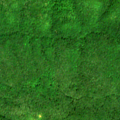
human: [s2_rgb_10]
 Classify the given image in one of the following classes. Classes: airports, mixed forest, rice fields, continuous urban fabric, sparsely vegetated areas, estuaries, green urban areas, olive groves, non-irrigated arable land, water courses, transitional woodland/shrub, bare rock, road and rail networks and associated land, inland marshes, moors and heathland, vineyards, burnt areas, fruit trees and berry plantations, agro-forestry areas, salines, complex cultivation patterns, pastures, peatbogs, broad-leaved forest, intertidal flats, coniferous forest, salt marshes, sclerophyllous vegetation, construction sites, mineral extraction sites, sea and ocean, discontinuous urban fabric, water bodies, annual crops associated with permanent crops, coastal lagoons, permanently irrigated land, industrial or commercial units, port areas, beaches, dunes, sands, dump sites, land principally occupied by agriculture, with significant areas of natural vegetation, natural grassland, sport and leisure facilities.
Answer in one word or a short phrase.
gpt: broad-leaved forest